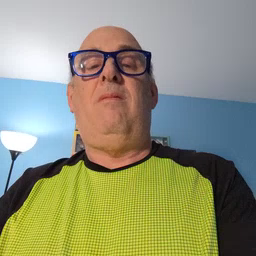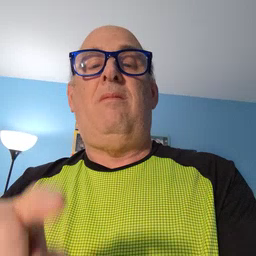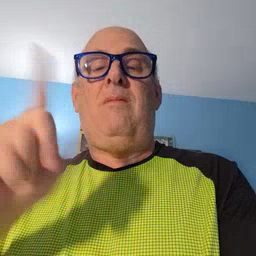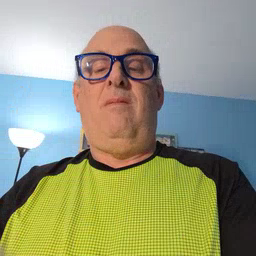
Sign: later